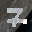
Label: 7